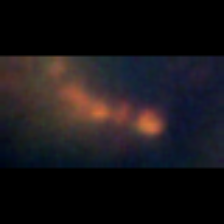
Taxon: Diatom_aggregate
Group: Diatoms